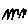
Label: zigzag